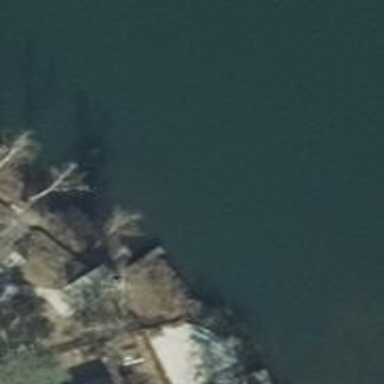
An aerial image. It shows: Man-made pier.